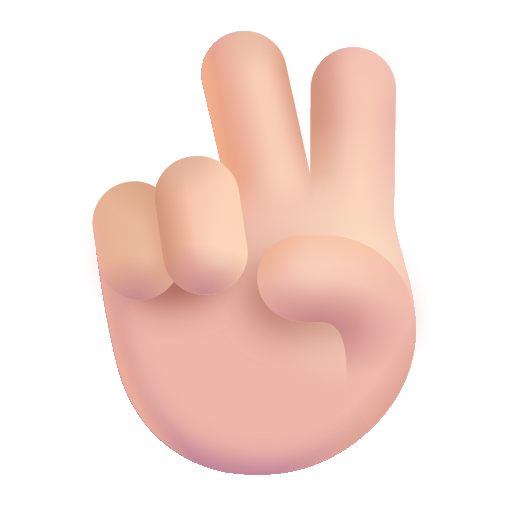
victory hand color light